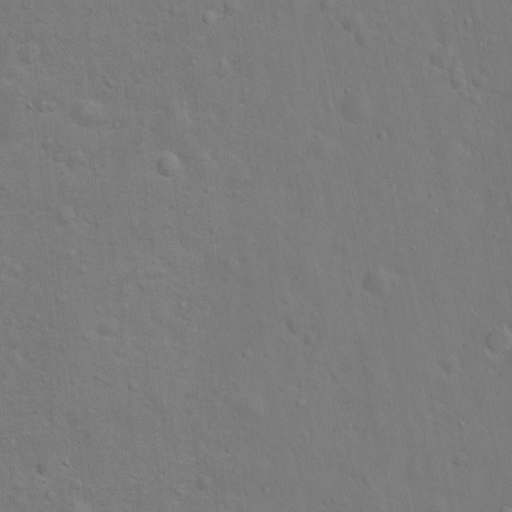
Classes present: Background